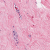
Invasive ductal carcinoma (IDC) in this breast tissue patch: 0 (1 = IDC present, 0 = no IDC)